Question: I cannot test my application because I have the keyboard set with a Japanese / Chinese configuration for the keyboard...

Thanks for helping me !!!
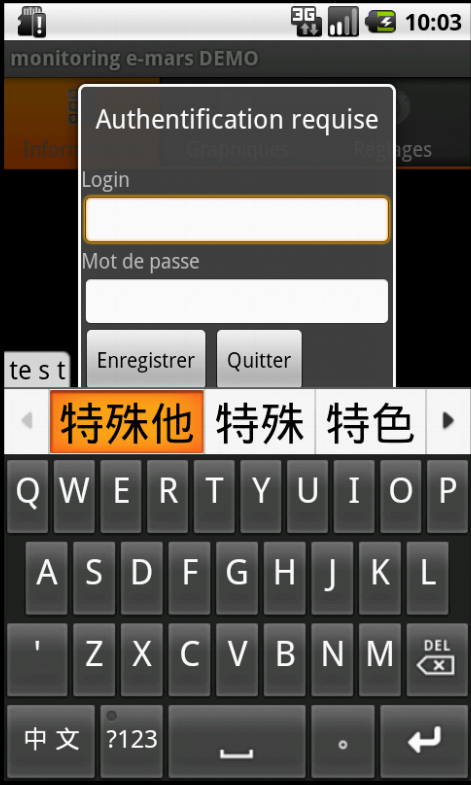
Answer: In AVD, Setting->Language and Keyboard Setting->Text Setting and Unchecked all japanese/chinese setting.
I hope this help.....